Aerial crown-view tile of a tropical tree (Barro Colorado Island, Panama), acquired 20250317:
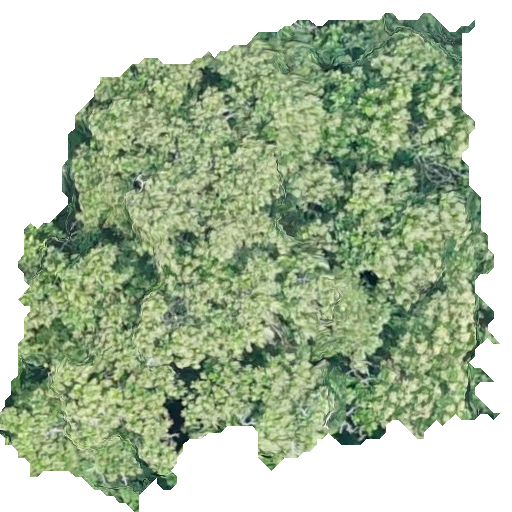
Species: Anacardium excelsum
GBIF accepted scientific name: Anacardium excelsum
Crown area: 262.393 m²